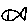
Label: fish